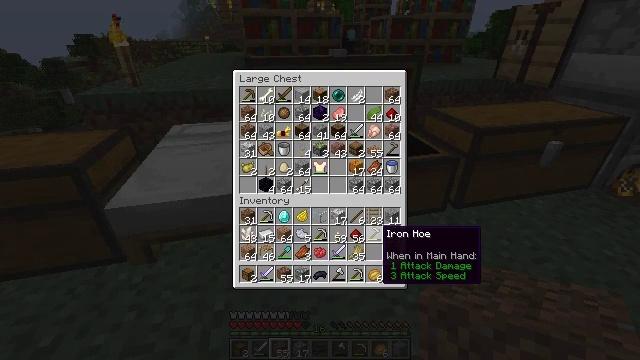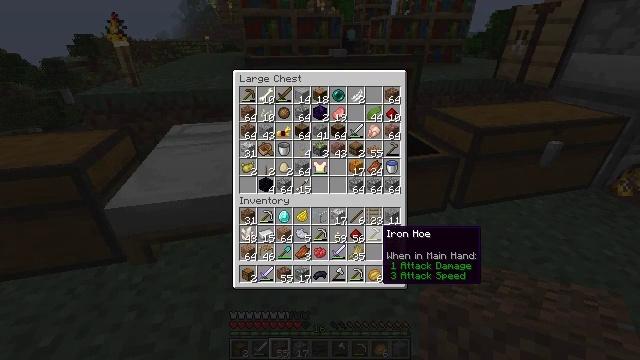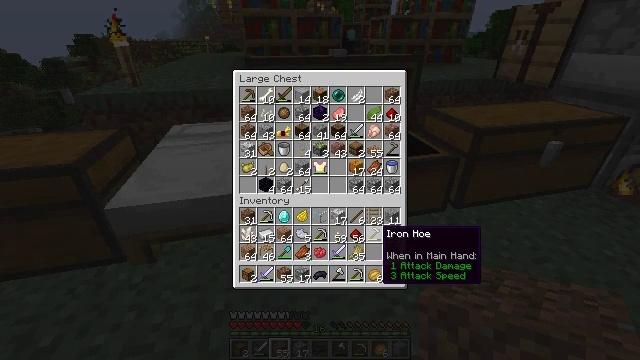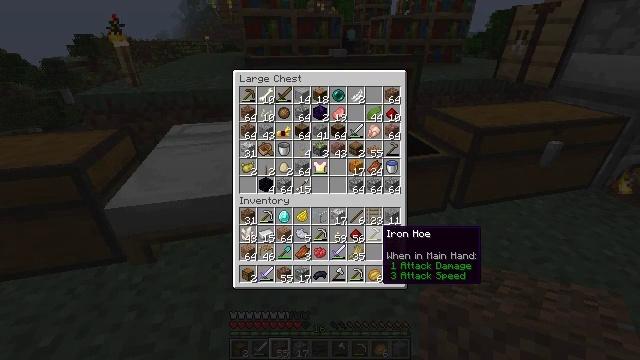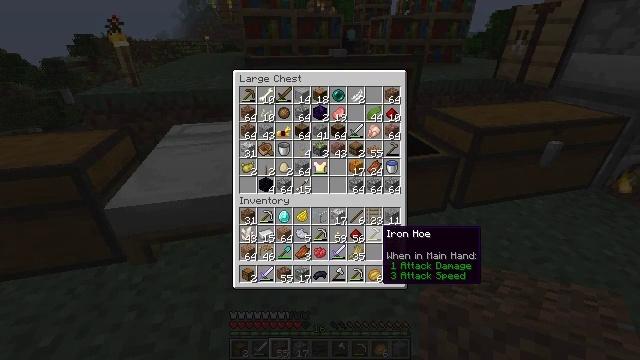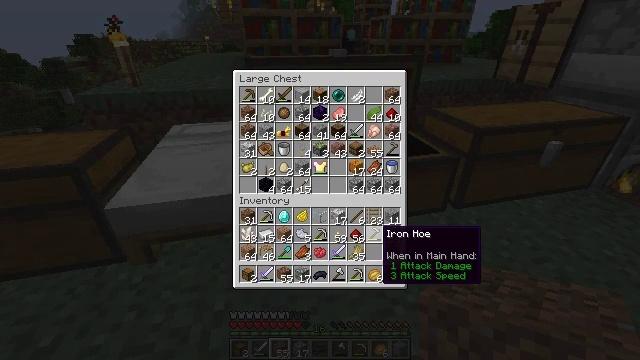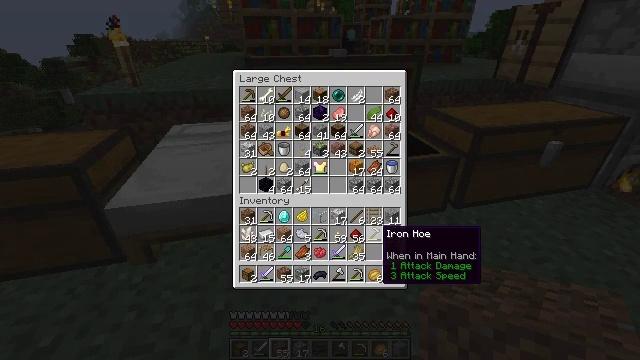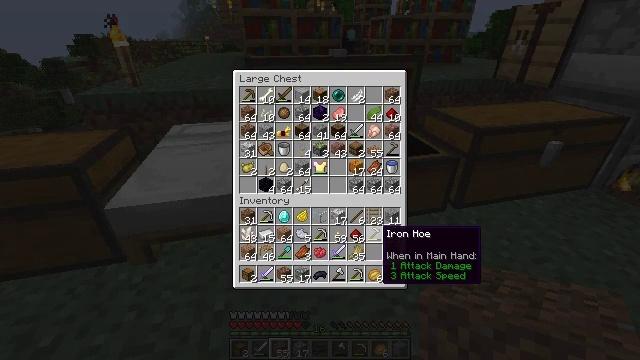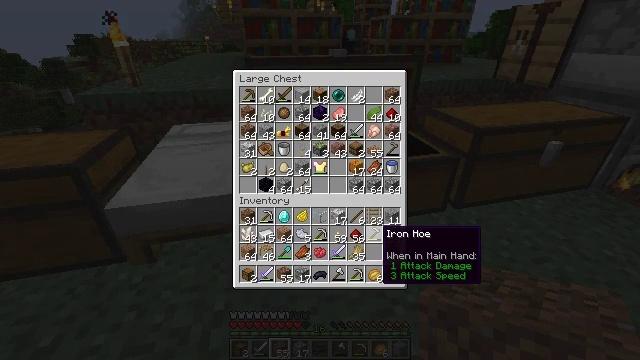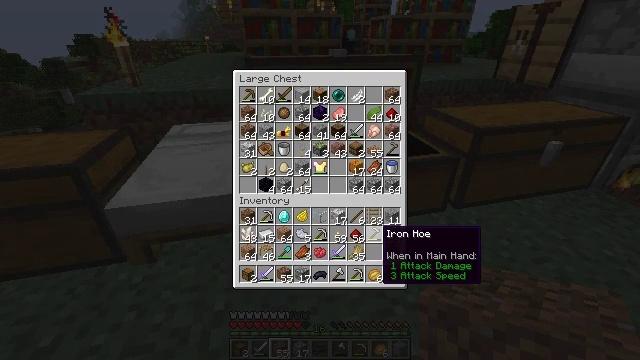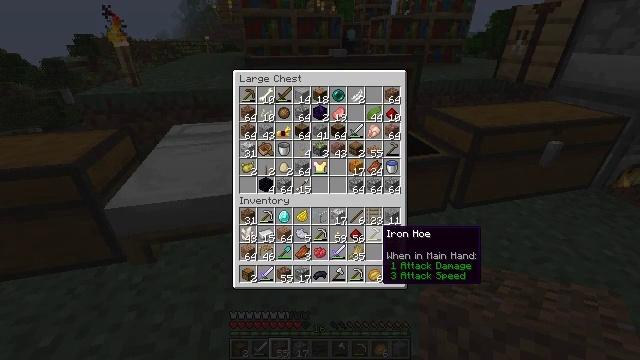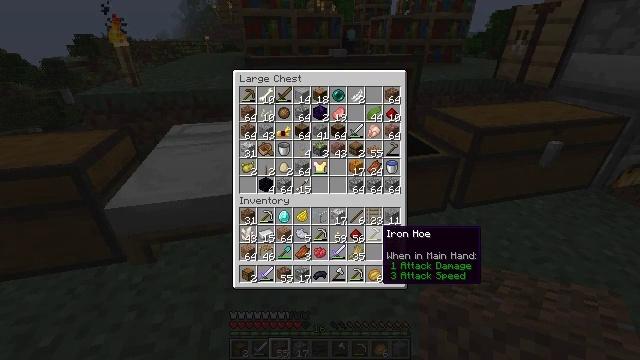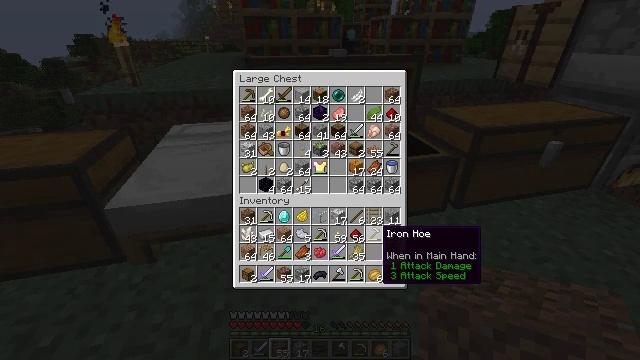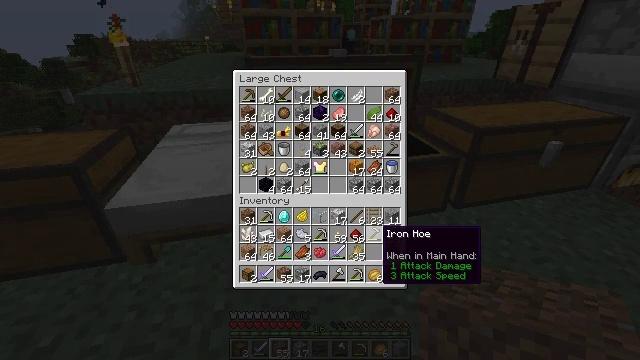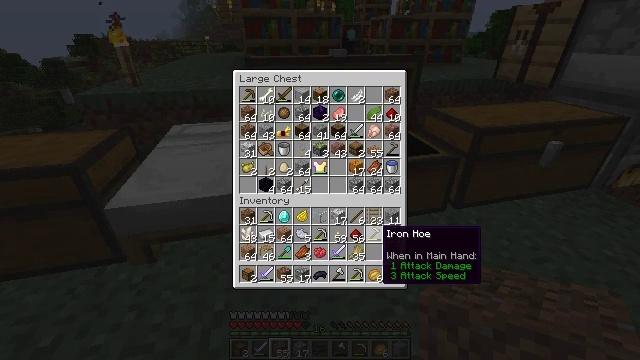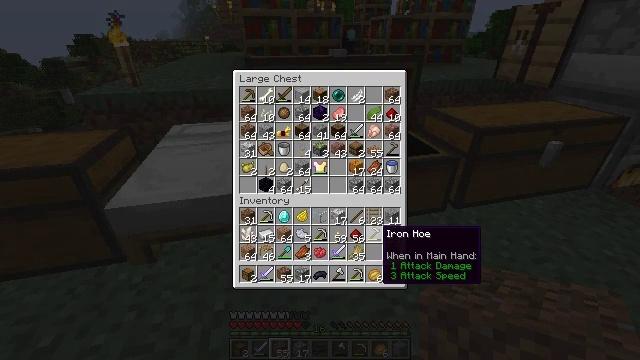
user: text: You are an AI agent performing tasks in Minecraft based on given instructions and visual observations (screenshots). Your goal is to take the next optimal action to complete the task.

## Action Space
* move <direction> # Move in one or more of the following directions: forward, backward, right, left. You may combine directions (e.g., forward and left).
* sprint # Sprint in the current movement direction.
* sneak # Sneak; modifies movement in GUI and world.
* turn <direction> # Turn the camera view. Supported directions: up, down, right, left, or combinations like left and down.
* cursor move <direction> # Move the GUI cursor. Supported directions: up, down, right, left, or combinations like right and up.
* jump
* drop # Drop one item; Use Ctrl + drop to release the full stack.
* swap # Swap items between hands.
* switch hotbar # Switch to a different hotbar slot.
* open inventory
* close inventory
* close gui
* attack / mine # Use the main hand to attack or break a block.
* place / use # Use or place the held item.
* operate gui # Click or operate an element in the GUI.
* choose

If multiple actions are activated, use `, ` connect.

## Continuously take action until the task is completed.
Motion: motion action
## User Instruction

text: Create a jungle trapdoor using six jungle planks.
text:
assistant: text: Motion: no_op
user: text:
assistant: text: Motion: no_op
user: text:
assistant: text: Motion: no_op
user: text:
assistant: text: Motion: no_op
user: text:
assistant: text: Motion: no_op
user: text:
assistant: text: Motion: no_op
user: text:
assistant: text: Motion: no_op
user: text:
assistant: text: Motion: no_op
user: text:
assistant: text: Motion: no_op
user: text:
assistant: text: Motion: no_op
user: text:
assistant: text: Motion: no_op
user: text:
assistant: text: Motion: no_op
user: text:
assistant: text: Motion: no_op
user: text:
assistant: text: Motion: no_op
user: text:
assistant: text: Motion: no_op
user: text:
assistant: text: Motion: no_op
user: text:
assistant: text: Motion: no_op
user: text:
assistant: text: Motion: no_op
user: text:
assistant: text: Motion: no_op
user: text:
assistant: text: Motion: no_op
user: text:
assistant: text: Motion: no_op
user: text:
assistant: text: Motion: no_op
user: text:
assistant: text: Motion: no_op
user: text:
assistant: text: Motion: no_op
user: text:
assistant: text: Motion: no_op
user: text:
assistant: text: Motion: no_op
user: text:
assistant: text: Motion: no_op
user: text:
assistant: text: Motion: no_op
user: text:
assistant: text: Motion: no_op
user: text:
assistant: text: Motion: no_op